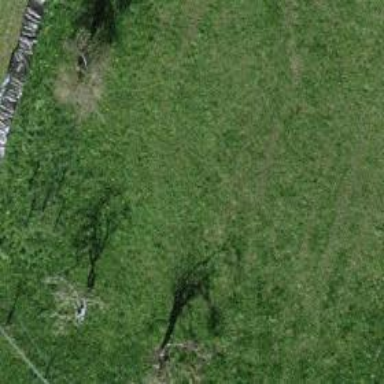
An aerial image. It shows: Broadleaved tree with lush leaves.